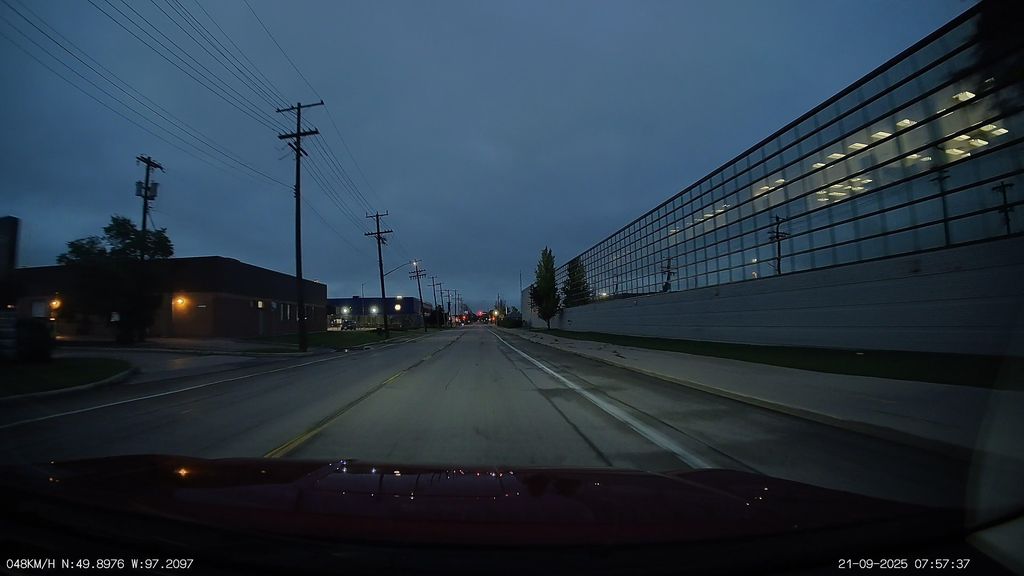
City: winnipeg